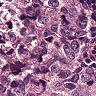
Metastatic tissue present: yes